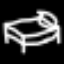
Label: bed